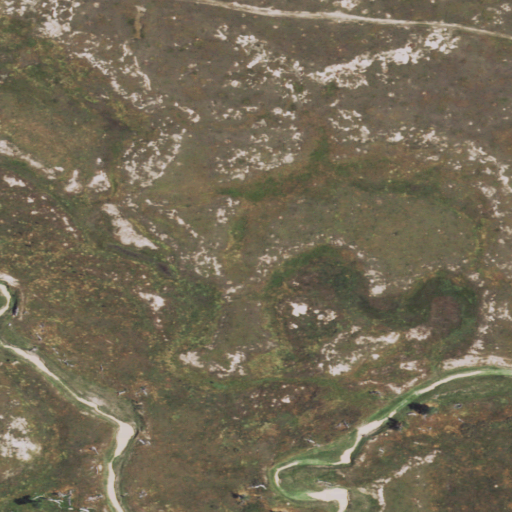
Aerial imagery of valley in Wyoming named Sawmill Draw containing grassland, shrub, and herbaceous wetlands